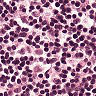
Metastatic tissue present: no